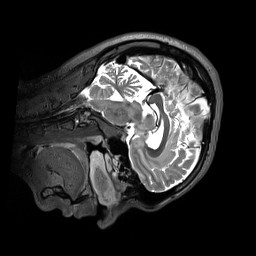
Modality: T2w
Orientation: sagittal
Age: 25
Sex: male
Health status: healthy
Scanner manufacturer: siemens
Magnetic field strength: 3 T
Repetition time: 3.2 s
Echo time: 0.412 s